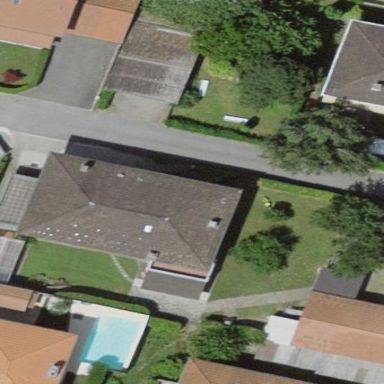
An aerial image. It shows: Building with hipped roof.